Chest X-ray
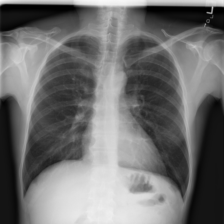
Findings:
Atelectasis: negative
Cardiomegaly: negative
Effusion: negative
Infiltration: negative
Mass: negative
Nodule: negative
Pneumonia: negative
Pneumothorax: negative
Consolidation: negative
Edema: negative
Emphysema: negative
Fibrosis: negative
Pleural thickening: negative
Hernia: negative